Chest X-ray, PA view. Patient: 27 years old, sex F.
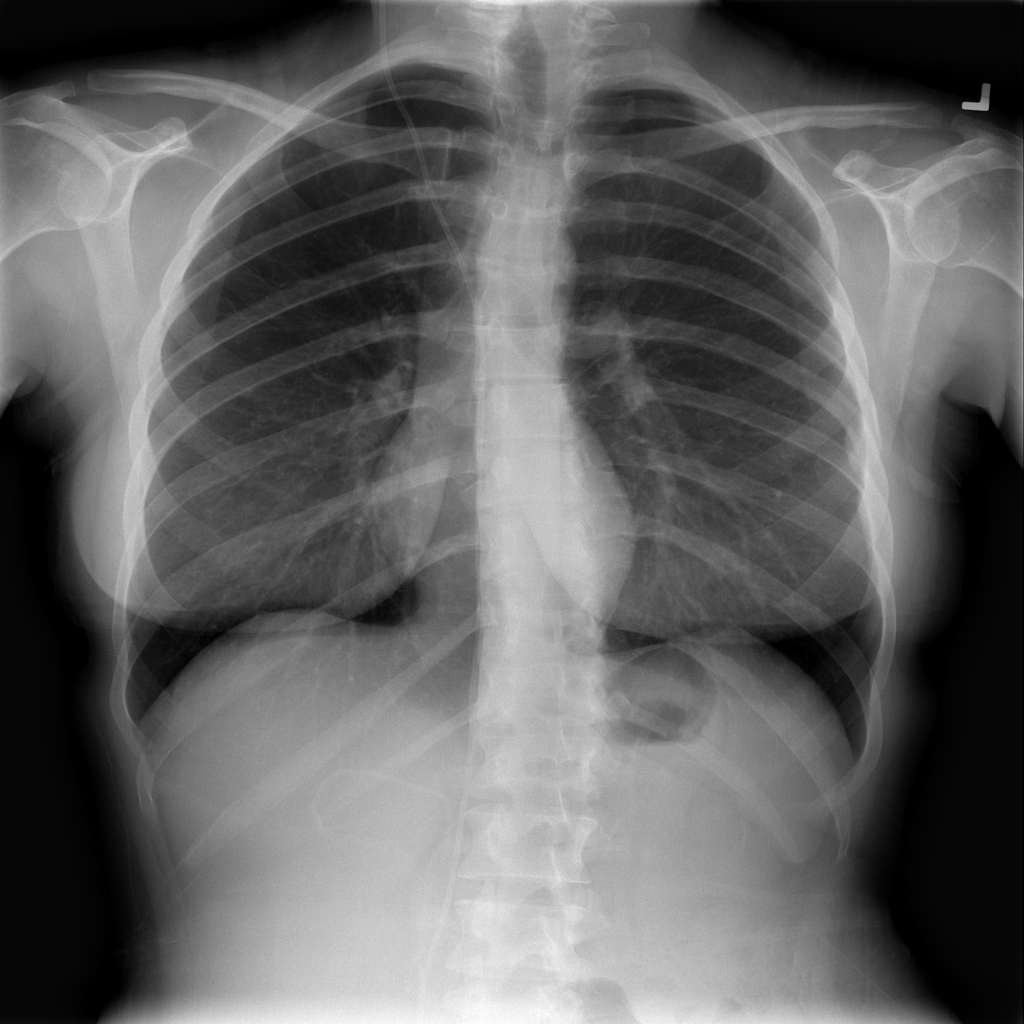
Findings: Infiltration